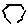
Label: hexagon